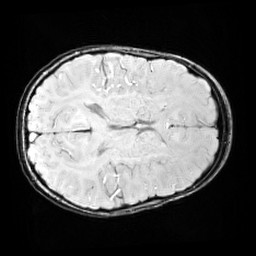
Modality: SWI
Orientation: axial
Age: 9
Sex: female
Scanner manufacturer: siemens
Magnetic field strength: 3 T
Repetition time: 0.027 s
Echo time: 0.02 s